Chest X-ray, PA view. Patient: 67 years old, sex M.
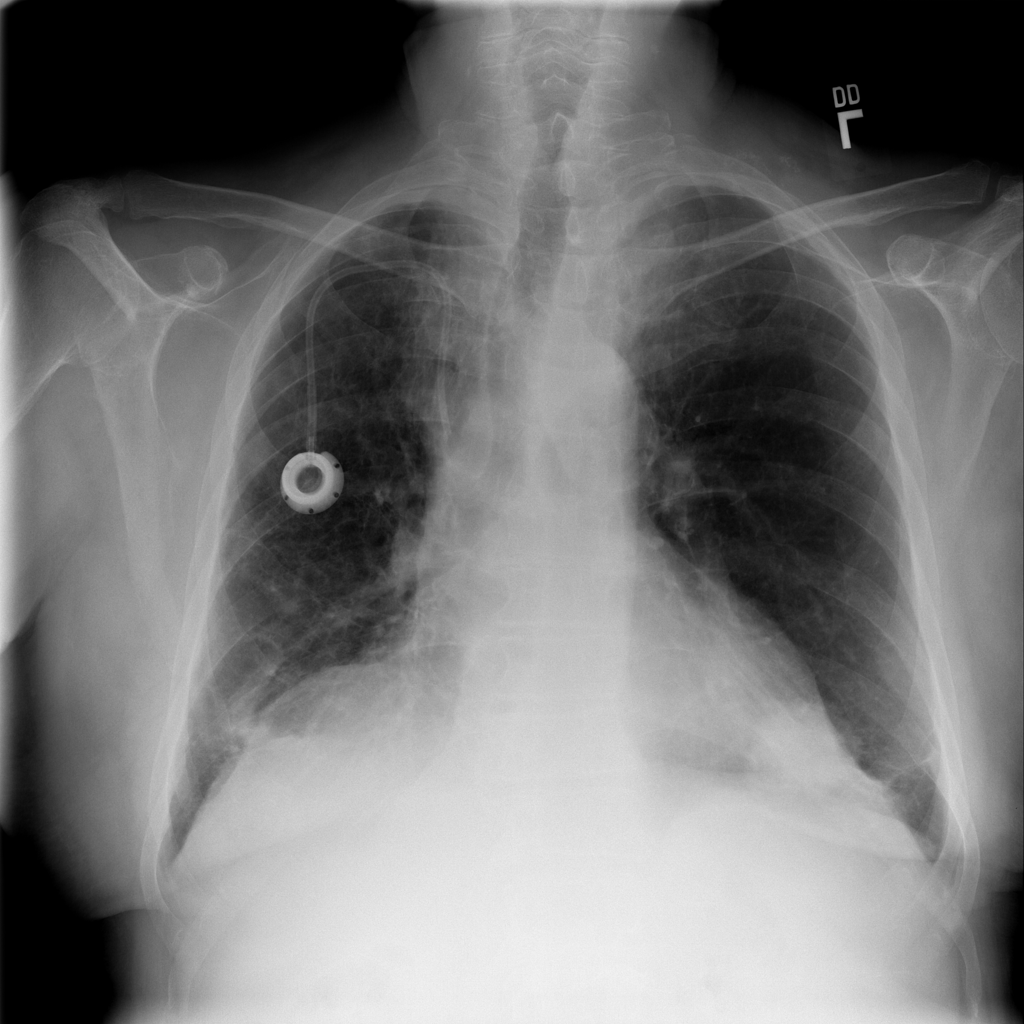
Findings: Mass